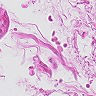
Metastatic tissue present: no